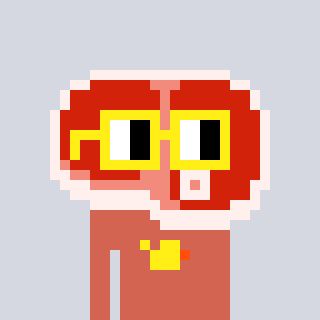
a pixel art character with square yellow glasses, a steak-shaped head and a peachy-colored body on a cool background